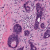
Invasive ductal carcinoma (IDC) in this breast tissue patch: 0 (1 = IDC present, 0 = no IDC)